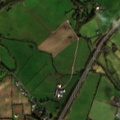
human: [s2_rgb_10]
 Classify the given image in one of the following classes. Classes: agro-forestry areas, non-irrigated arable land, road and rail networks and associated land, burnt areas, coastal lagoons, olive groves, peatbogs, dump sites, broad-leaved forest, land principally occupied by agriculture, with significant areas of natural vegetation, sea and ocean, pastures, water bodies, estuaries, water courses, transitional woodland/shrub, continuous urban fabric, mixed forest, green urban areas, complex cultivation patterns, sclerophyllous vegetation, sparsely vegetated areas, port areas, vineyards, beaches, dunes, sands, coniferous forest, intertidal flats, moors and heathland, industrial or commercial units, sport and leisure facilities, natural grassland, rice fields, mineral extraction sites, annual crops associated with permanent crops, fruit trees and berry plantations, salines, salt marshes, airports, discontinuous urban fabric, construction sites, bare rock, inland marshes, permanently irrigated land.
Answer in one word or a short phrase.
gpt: discontinuous urban fabric, road and rail networks and associated land, non-irrigated arable land, pastures